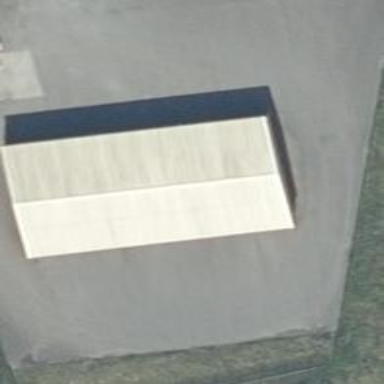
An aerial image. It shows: Transportation building.